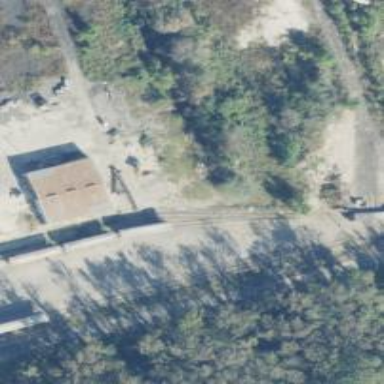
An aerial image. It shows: Railway spur service.